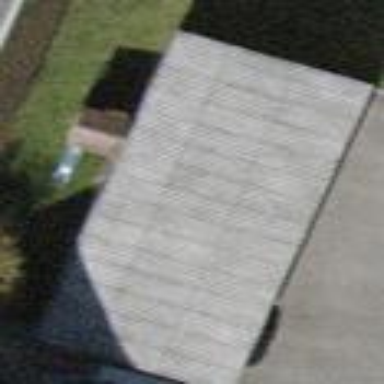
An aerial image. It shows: Carport structure.